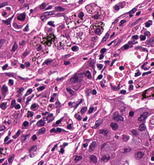
Tumor epithelial tissue: yes
Tumor-associated stroma tissue: yes
Normal tissue: no